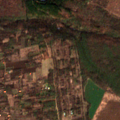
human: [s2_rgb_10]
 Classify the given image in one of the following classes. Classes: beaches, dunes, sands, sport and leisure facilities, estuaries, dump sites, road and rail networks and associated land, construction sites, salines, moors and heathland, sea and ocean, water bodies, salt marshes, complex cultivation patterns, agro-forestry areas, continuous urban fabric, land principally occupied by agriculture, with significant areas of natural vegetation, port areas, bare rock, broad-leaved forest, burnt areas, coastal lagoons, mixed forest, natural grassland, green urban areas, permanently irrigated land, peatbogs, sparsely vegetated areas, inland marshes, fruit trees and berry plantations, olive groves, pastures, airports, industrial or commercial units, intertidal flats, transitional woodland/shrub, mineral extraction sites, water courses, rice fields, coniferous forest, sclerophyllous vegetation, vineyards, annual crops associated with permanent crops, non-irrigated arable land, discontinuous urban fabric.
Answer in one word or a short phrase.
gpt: non-irrigated arable land, land principally occupied by agriculture, with significant areas of natural vegetation, broad-leaved forest, coniferous forest